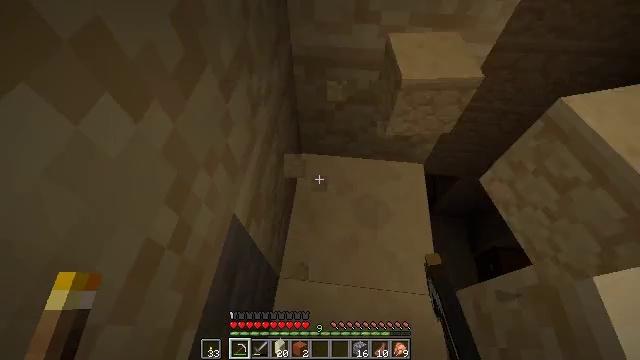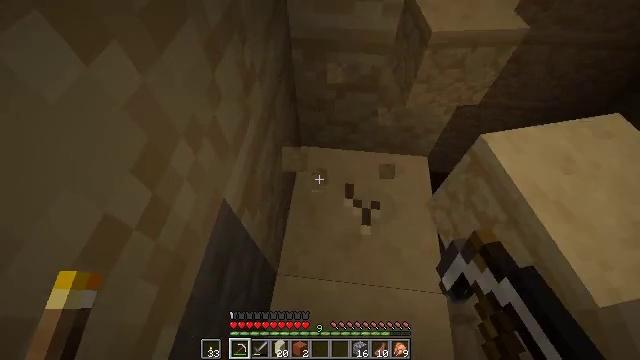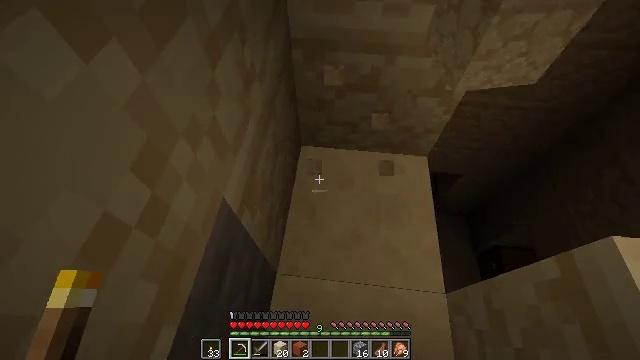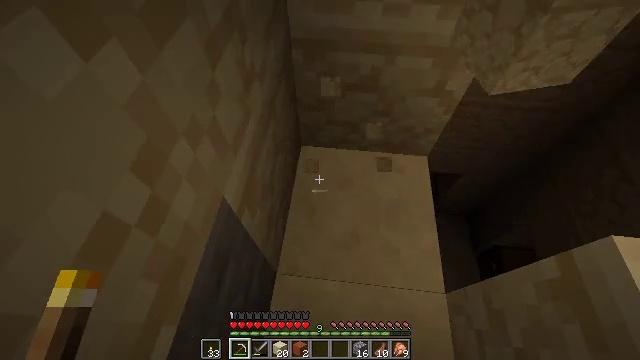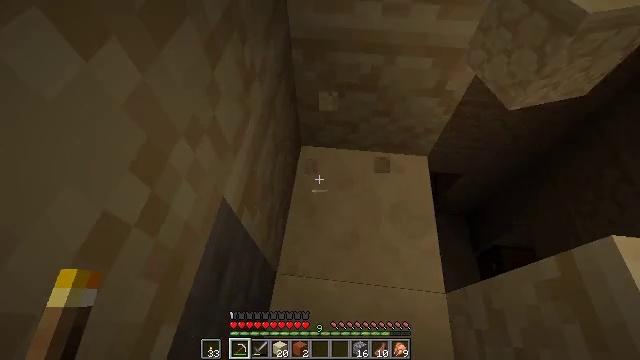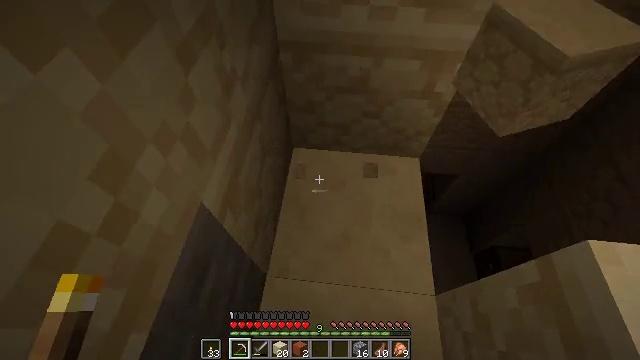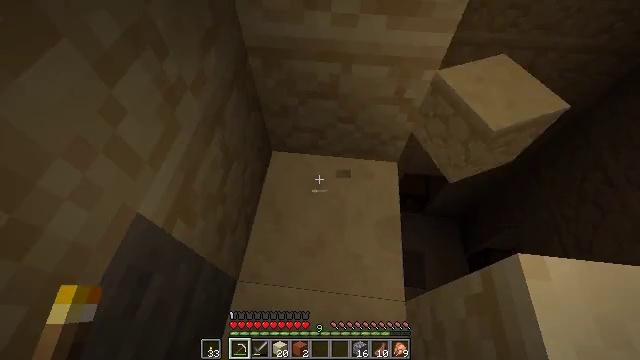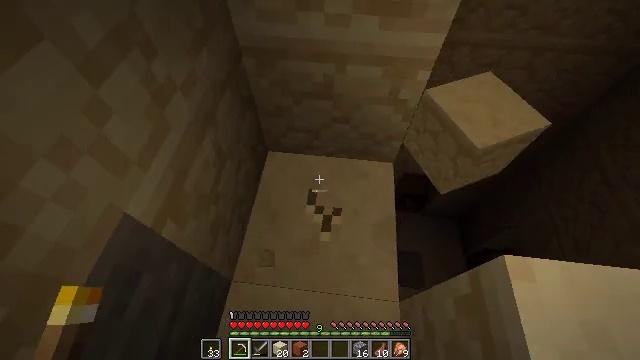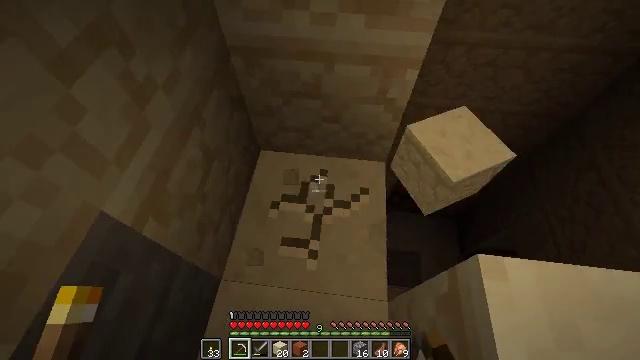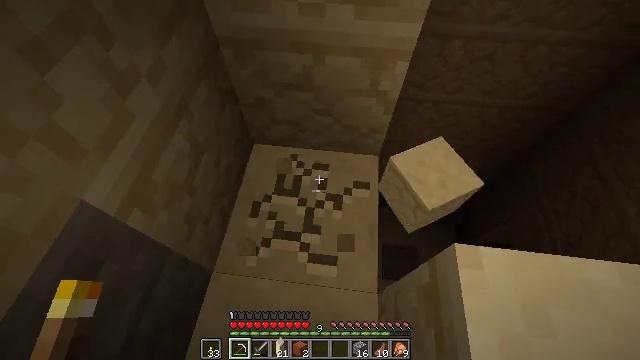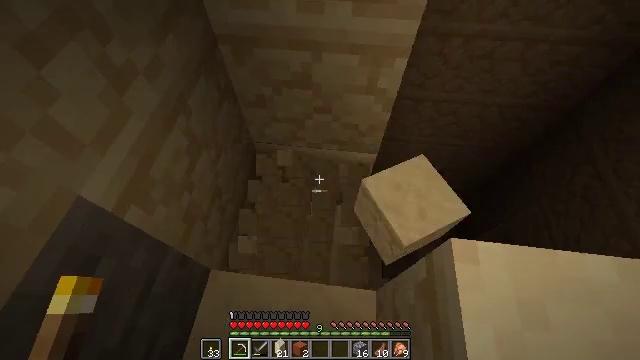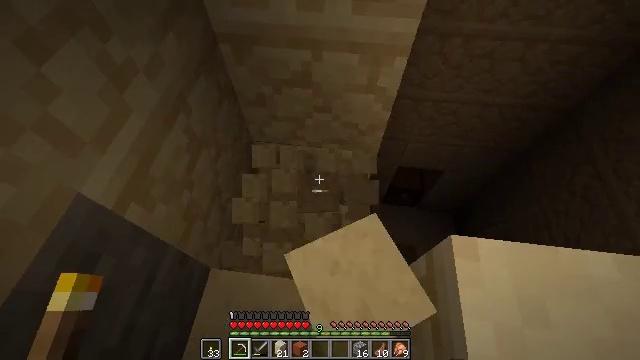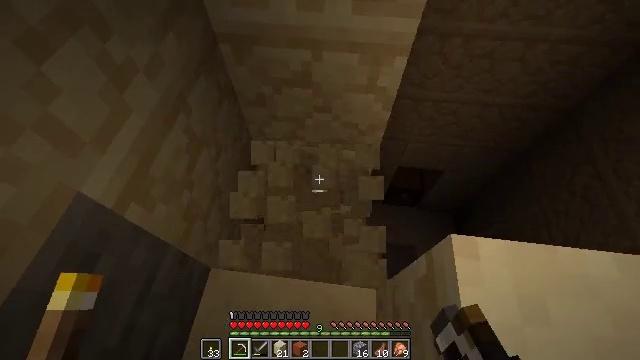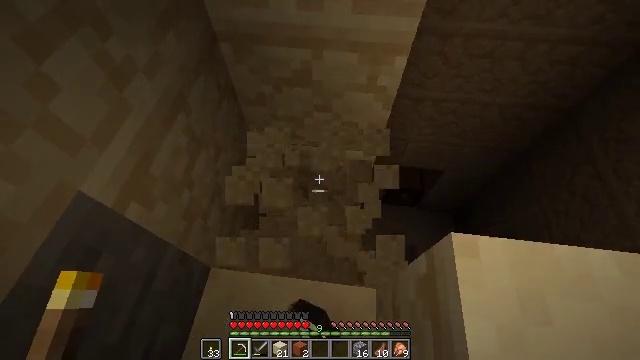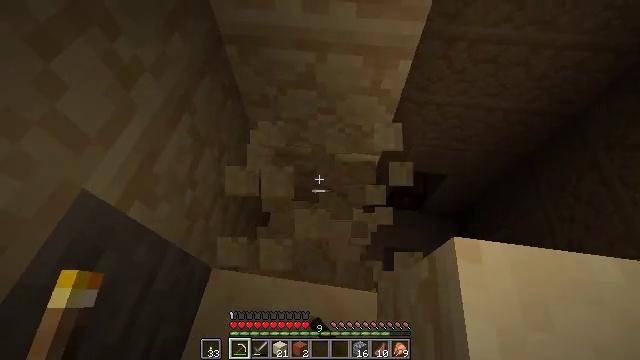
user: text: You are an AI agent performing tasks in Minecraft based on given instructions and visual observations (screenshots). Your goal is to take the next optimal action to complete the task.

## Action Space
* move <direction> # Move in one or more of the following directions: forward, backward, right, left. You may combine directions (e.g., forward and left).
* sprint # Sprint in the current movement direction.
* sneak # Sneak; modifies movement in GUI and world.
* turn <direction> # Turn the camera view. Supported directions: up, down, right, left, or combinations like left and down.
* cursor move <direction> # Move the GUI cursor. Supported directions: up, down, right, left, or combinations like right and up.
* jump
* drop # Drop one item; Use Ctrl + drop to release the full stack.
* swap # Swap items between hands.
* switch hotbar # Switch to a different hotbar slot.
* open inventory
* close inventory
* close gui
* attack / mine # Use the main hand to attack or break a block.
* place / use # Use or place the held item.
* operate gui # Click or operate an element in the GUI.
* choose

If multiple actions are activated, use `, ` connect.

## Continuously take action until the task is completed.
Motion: motion action
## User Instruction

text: Mine the sandstone block.
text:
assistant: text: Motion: attack / mine
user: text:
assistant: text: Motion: no_op
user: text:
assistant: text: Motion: no_op
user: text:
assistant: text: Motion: no_op
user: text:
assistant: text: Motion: move right
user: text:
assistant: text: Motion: move right
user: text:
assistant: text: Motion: attack / mine
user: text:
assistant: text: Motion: attack / mine
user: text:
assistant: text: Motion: turn down, attack / mine
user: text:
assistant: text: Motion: attack / mine
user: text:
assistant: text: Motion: attack / mine
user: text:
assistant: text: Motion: attack / mine
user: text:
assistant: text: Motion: attack / mine
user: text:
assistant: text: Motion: turn left, attack / mine
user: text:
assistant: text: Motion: no_op